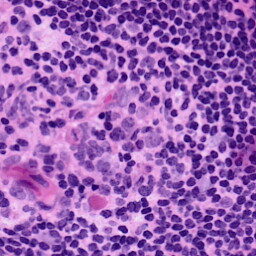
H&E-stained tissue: LymphNode